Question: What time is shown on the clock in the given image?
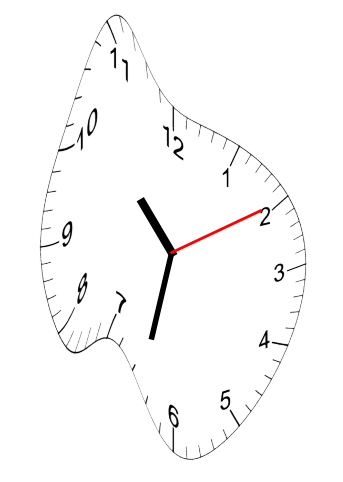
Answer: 10:32:10